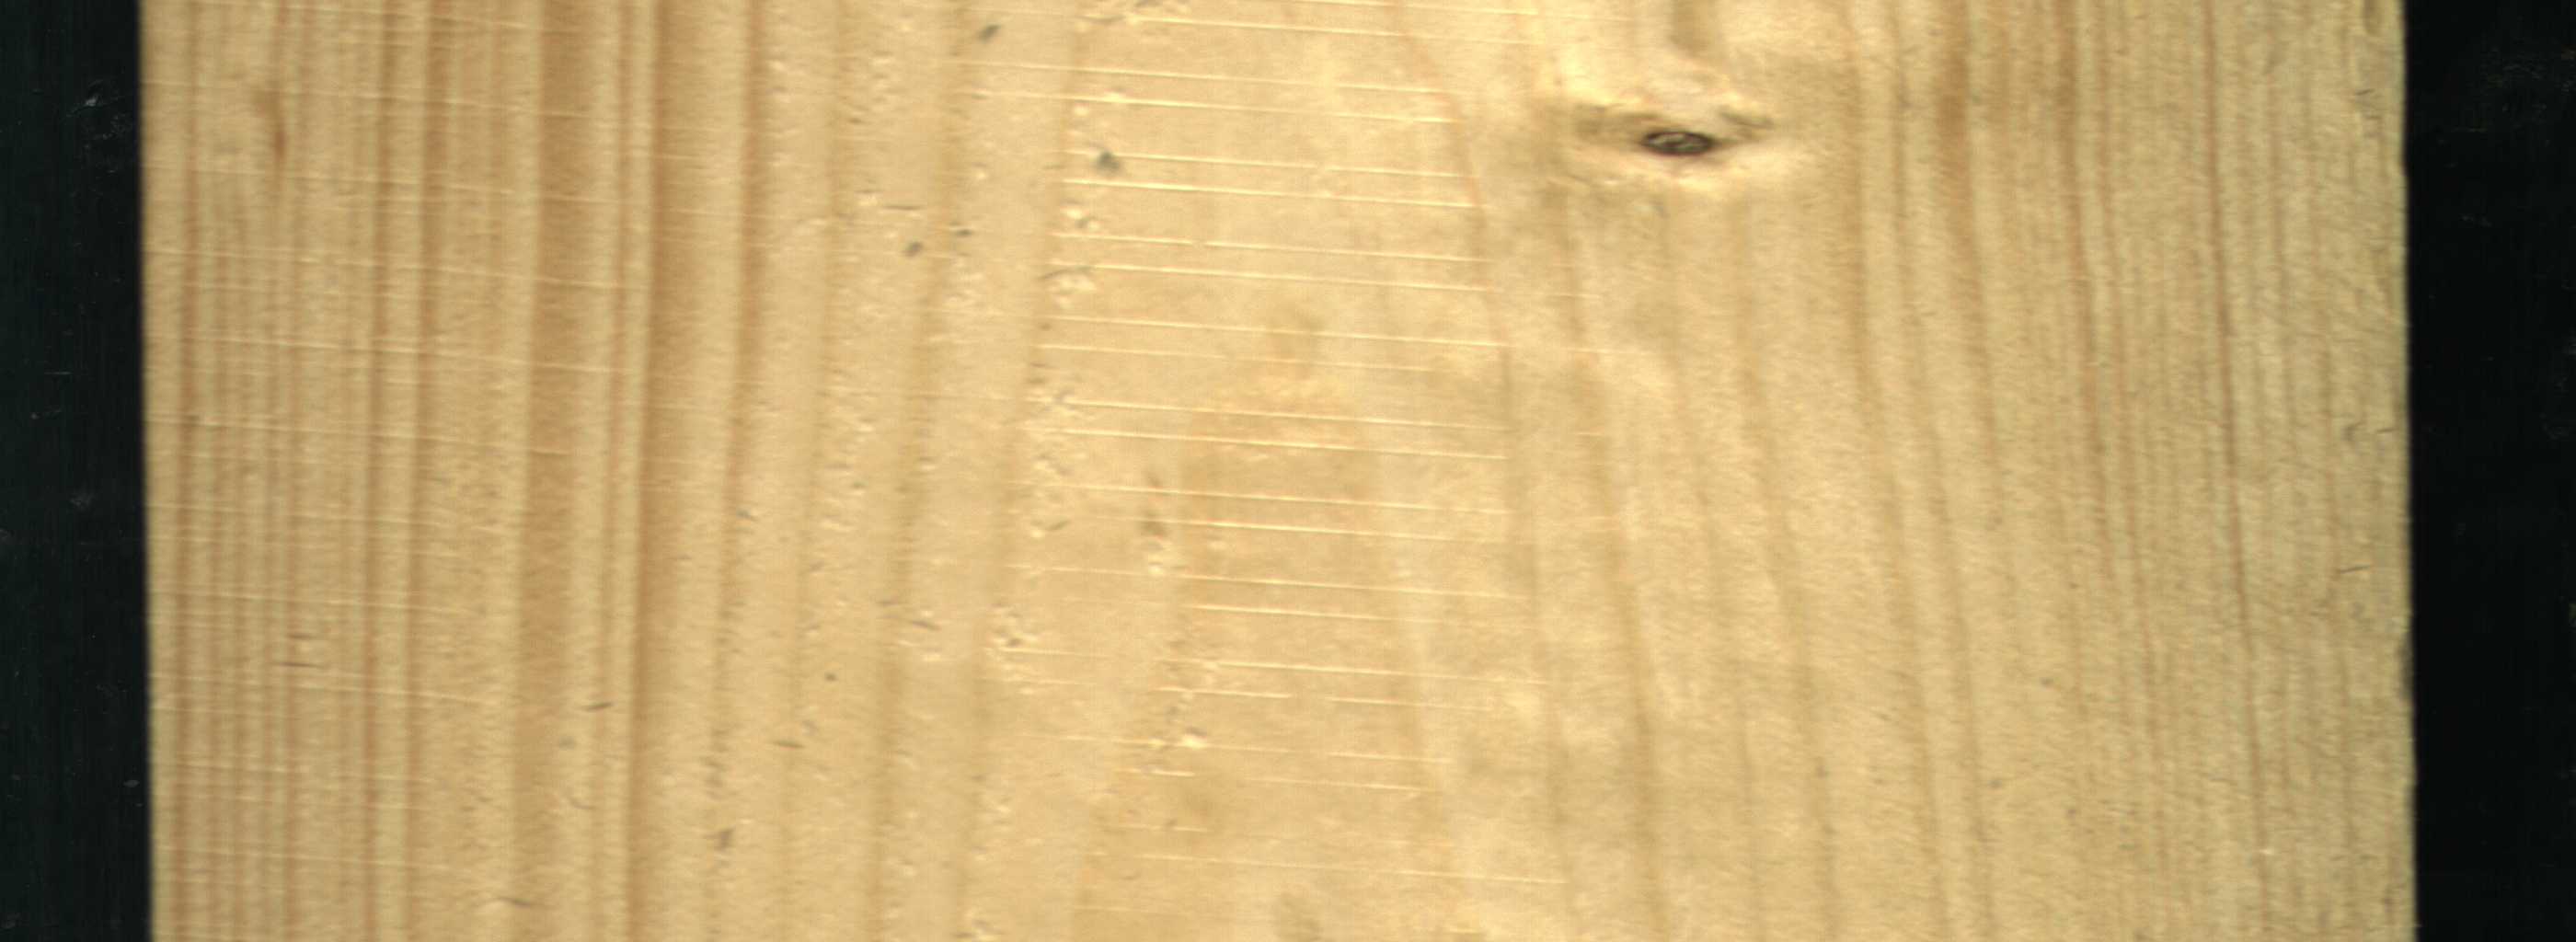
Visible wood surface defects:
Live_Knot